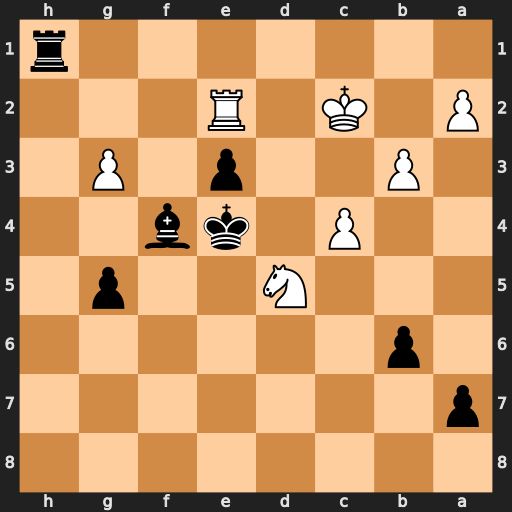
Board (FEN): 8/p7/1p6/3N2p1/2P1kb2/1P2p1P1/P1K1R3/7r
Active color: b
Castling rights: -
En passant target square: -
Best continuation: Kf3 gxf4 Kxe2